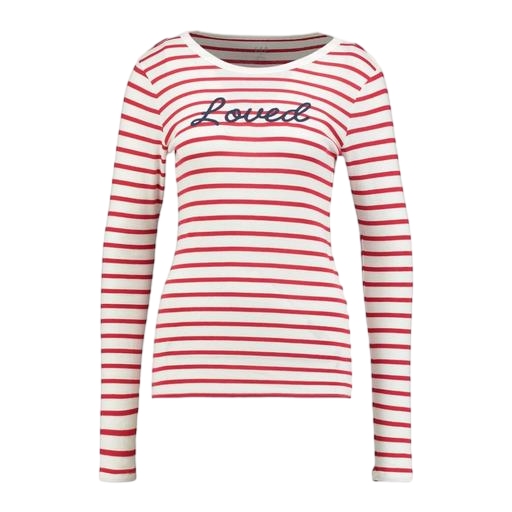
red women's striped long-sleeve t-shirt, red hannah long sleeve sailor tee, white le nautical long-sleeved top, white background